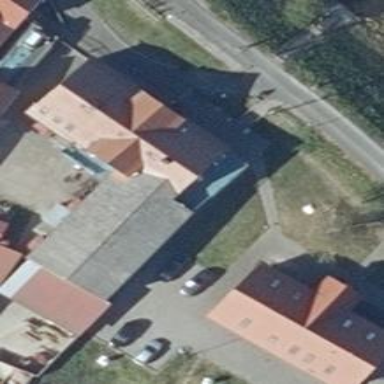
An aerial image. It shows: Restaurant.